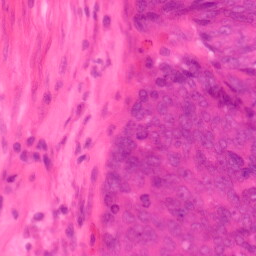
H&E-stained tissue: Colon